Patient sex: M
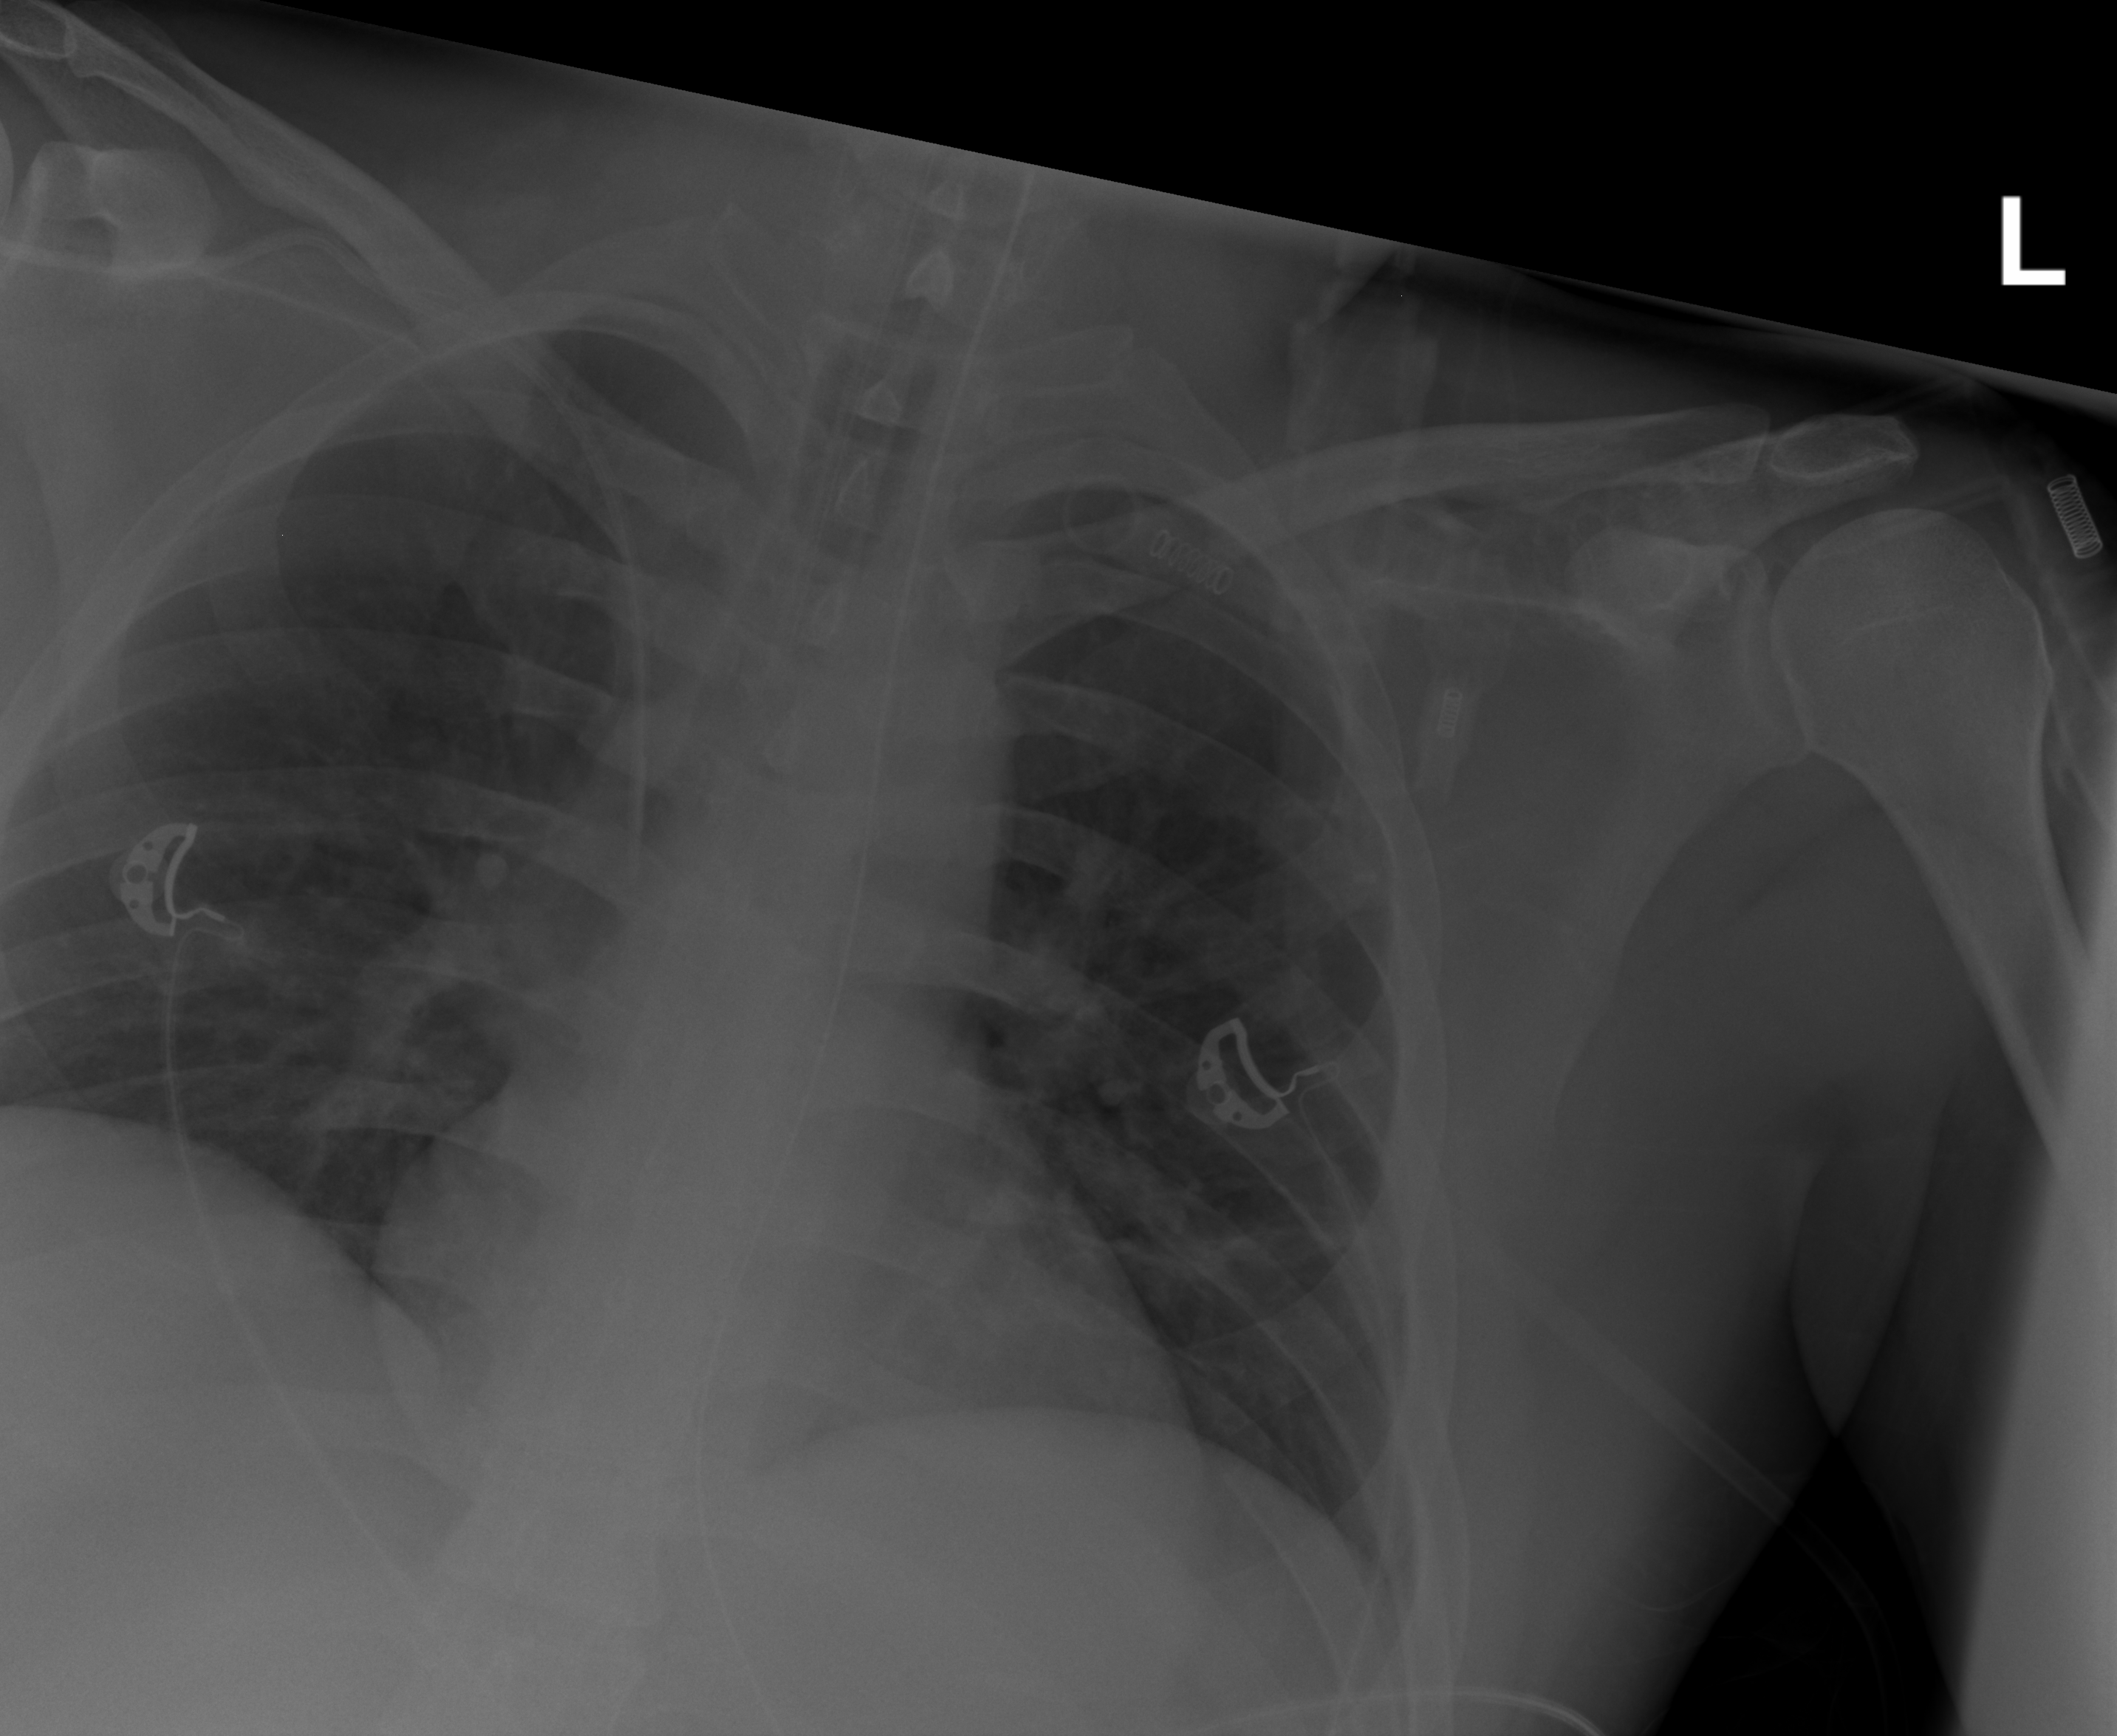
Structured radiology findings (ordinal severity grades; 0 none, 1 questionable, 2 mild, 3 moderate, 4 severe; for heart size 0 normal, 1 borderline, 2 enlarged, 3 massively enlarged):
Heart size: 0
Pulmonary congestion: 0
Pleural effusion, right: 0
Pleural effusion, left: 0
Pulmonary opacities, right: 0
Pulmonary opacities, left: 0
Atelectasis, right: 0
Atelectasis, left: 1